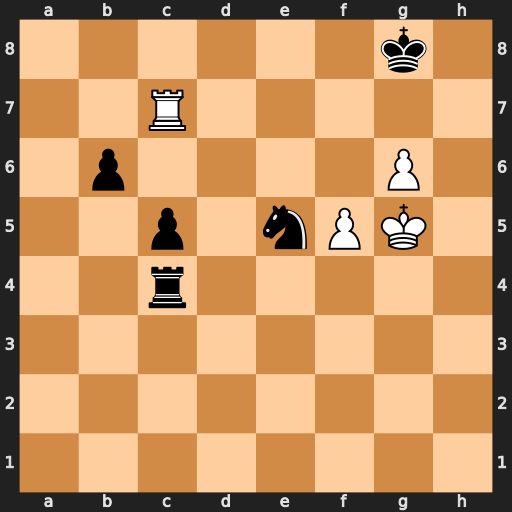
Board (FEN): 6k1/2R5/1p4P1/2p1nPK1/2r5/8/8/8
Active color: w
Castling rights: -
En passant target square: -
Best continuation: Rc8+ Kg7 f6#